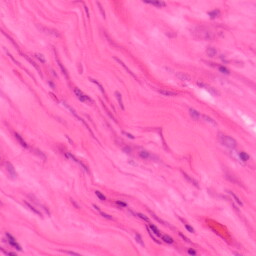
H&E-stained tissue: Colon